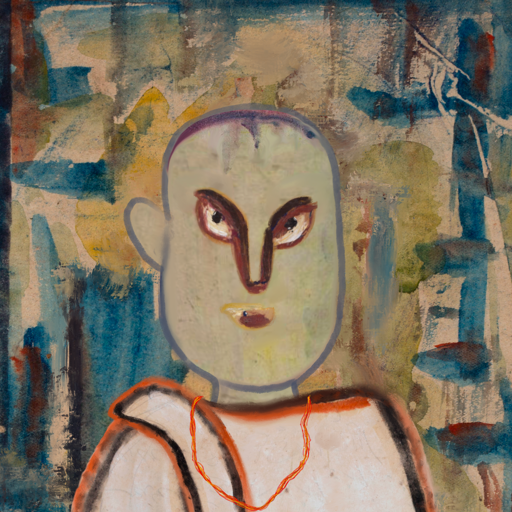
Background: Orphan, Head And Neck Front: Hill_Girl, Face Front: After_Raid, Bust: Roy_Bahadur, Hair Front: Blank, Head Accessory: Blank, Second Necklace: Gypsy_Mother_2, Necklace: Blank, Baby: Blank